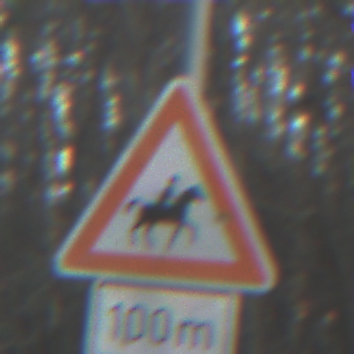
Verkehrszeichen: ReiterLinks
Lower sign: Entfernungsangaben1
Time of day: SunriseSunset
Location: Outdoor (Nature)
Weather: Clear
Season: Winter
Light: Natural